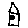
Label: house